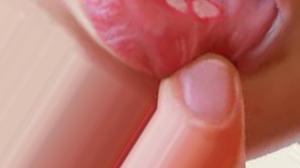
Condition: Mouth Ulcer